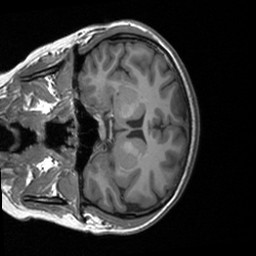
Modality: T1w
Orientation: coronal
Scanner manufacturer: siemens
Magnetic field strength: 3 T
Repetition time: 1.9 s
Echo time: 0.00226 s